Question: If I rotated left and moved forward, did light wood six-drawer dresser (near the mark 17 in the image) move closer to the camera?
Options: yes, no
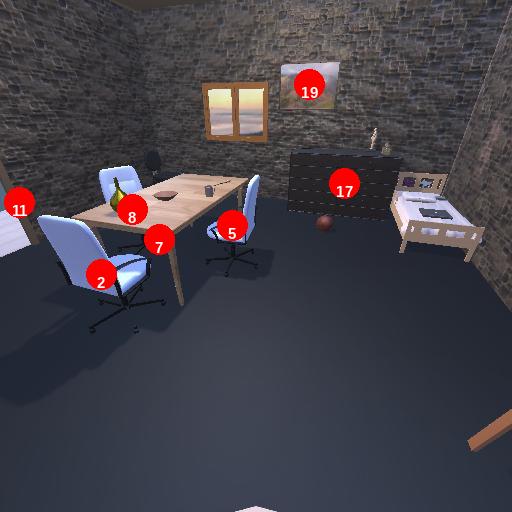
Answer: yes